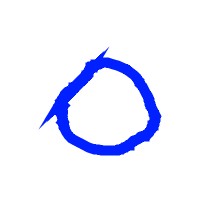
Shape: circle